An envelope spectrum derived from a bearing vibration measurement is shown; the reference markers locate BPFO, BPFI, BSF and FTF for this bearing geometry and shaft speed. Based on the visible evidence, which condition applies: normal, inner_race, outer_race, ball?
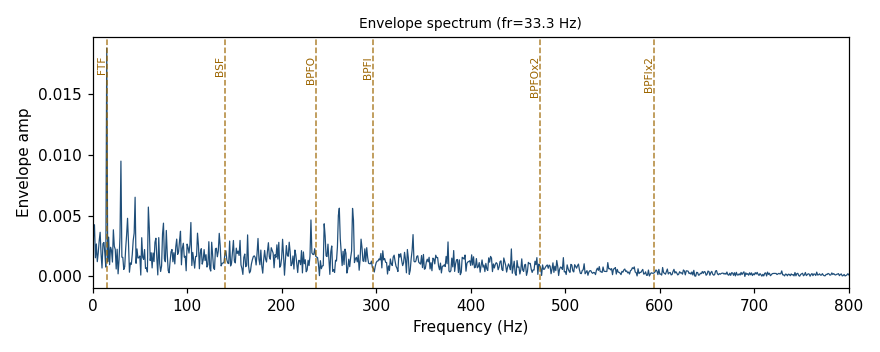
Answer: ball